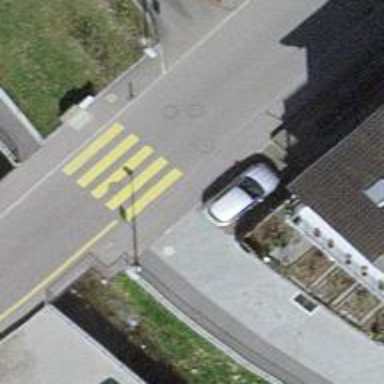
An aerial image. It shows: Kerb serving as barrier.